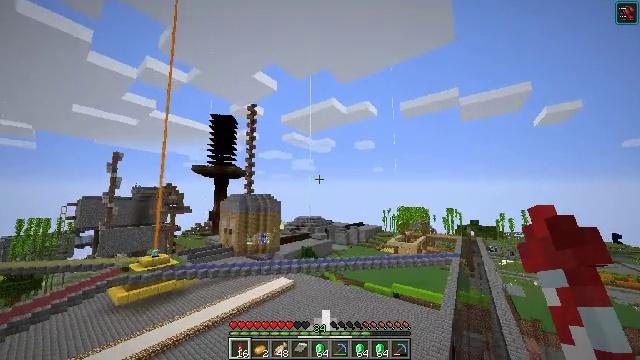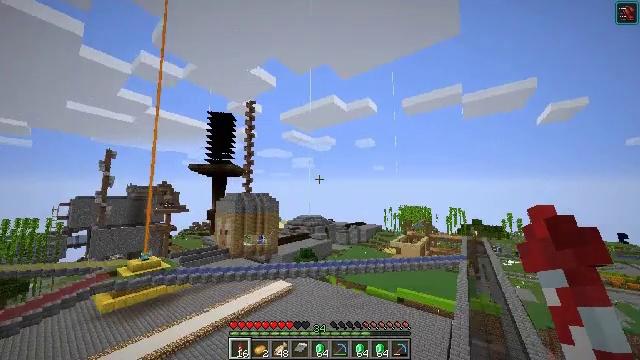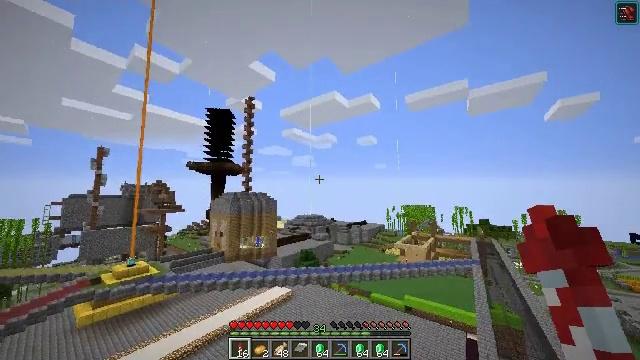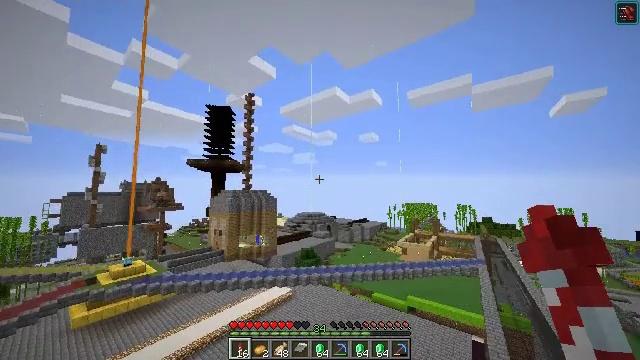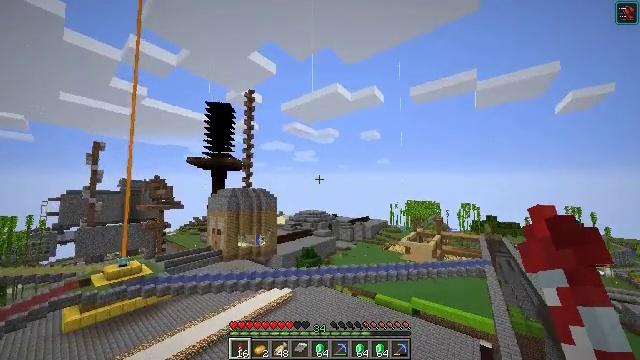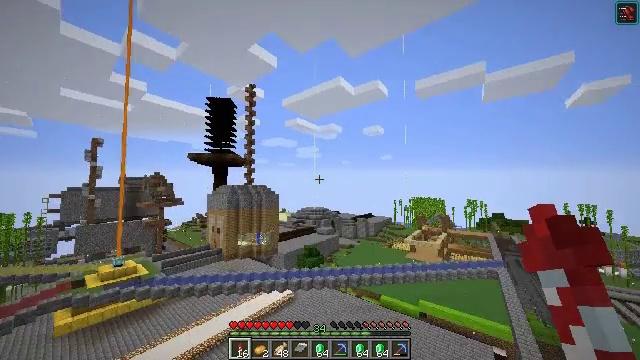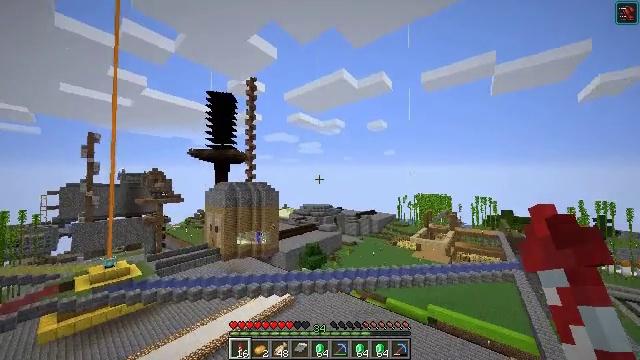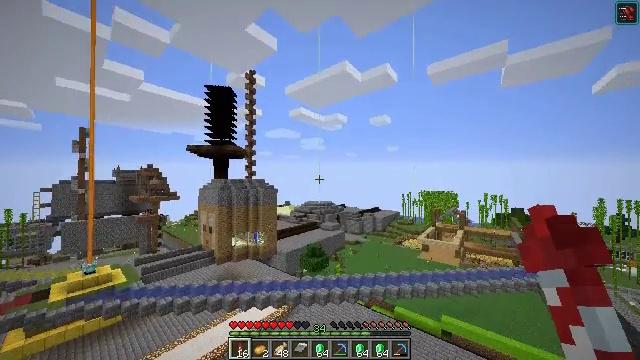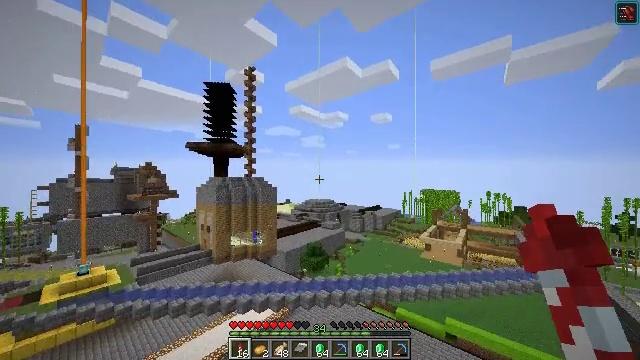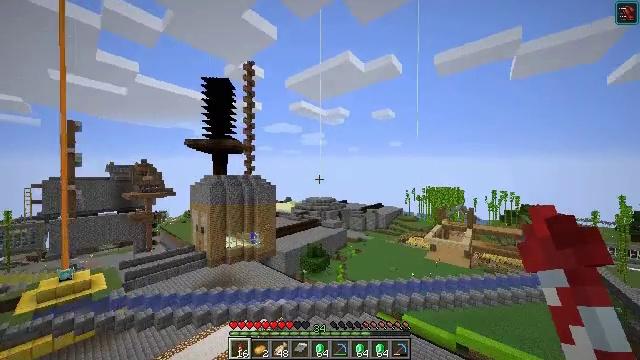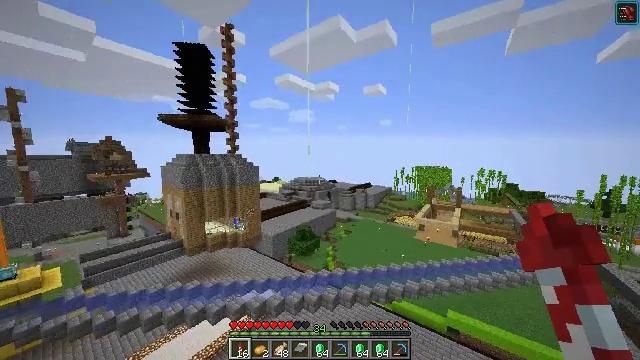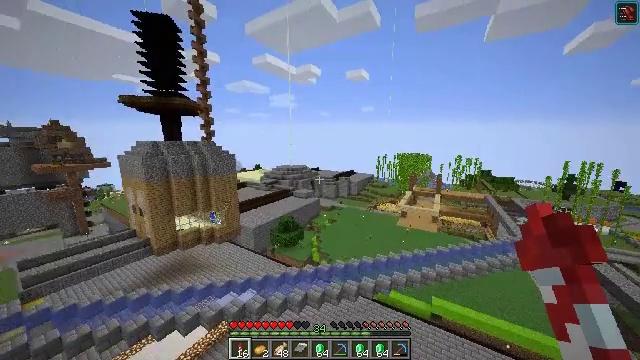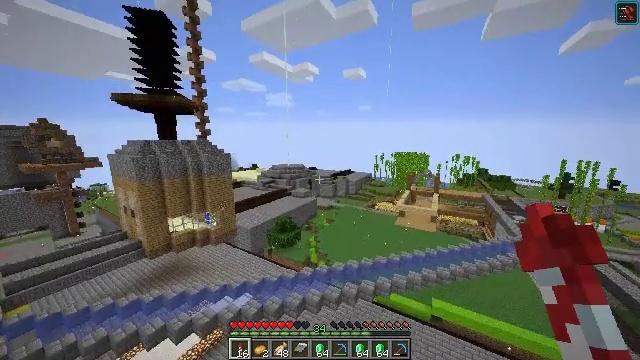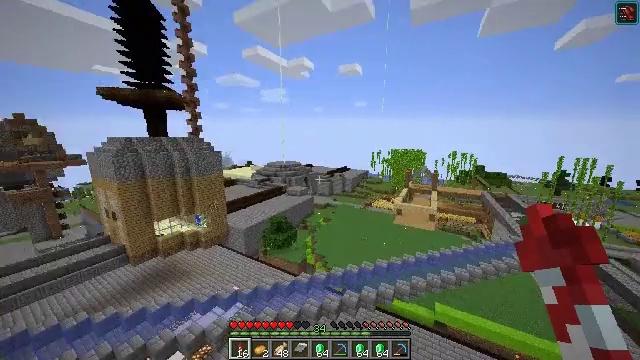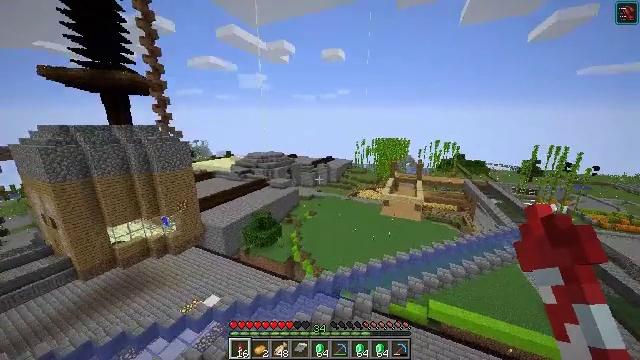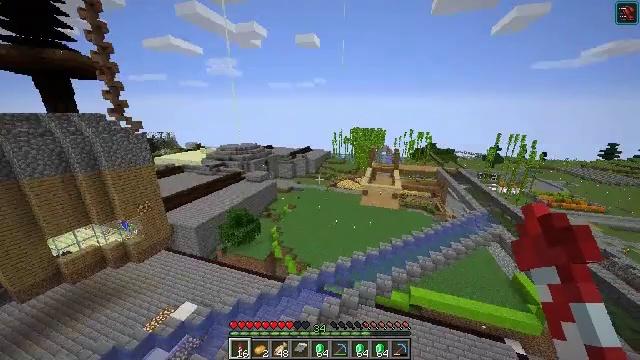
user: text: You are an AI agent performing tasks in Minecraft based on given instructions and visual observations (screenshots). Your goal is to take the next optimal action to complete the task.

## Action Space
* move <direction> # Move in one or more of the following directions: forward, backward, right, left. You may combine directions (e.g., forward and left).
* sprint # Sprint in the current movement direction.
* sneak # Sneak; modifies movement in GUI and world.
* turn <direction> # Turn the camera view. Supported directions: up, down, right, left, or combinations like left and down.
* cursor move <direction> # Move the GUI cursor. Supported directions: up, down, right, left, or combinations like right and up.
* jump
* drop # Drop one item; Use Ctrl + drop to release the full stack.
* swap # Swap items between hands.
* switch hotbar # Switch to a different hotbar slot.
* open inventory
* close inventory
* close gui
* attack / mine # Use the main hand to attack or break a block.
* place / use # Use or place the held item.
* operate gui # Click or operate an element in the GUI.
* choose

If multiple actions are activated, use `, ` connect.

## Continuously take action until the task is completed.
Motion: motion action
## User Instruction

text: Combine emeralds to craft an emerald block.
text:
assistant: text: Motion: no_op
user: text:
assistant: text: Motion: no_op
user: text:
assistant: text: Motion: no_op
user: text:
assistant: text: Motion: no_op
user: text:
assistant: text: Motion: turn down
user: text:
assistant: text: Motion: turn down
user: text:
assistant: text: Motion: turn down
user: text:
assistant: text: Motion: no_op
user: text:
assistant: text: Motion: no_op
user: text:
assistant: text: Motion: turn right and down
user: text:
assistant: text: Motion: turn right and down
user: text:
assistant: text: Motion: no_op
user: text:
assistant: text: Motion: turn right
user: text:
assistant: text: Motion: turn right and down
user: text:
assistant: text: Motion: turn right and down
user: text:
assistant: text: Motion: turn right and down
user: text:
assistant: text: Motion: turn right and down
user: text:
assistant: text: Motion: turn right
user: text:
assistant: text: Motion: turn right
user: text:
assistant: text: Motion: no_op
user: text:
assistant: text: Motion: no_op
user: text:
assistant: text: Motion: no_op
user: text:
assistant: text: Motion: turn right and down
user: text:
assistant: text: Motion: turn right and down
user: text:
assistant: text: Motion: no_op
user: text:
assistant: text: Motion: no_op
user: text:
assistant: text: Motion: no_op
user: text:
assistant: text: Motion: no_op
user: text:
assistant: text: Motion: turn left and down
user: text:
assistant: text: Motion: turn left and down